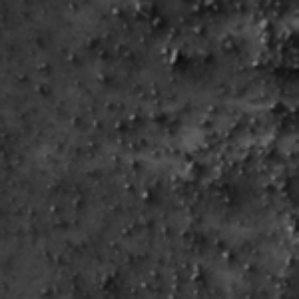
Label: frost